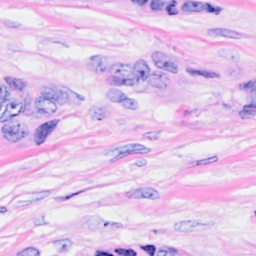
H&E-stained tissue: Breast